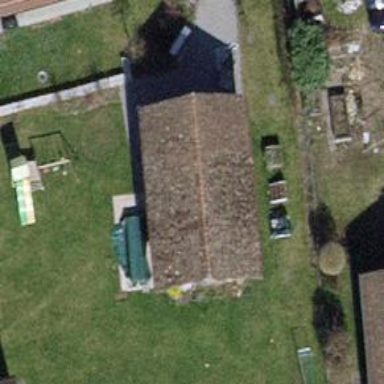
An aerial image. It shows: Building with tiled roof.